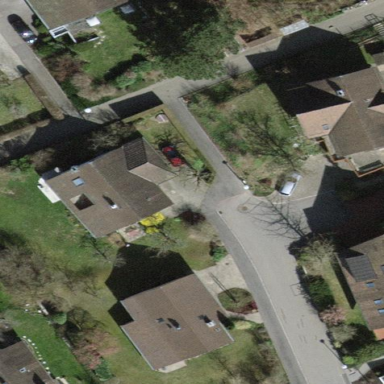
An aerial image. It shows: Detached building with gabled tile roof.